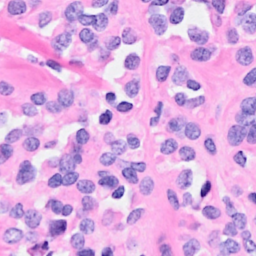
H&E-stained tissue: Breast